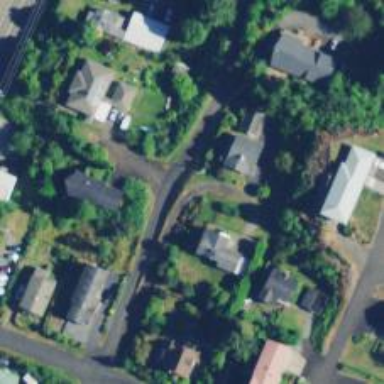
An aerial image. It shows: Living street.